Question: I'm trying to submit a mac app store and during the testing/submitting step it ask's for an identity.

My understanding is that this should be the app store identity, however the only option I have available is Don't sign.
I have verified that my keychain has both my '3rd party developer application' and the 'Apple Worldwide developer relations certificate authority'. Has anyone else ever ran into this problem? What am I missing?
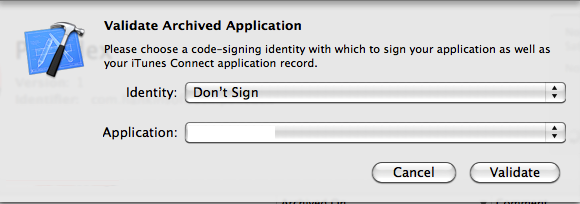
Answer: Apparently there is both a '3rd party developer application' and a '3rd party installation' certificate. I had only generated the one. Once I did the other, things started working great!